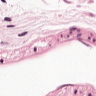
Metastatic tissue present: no